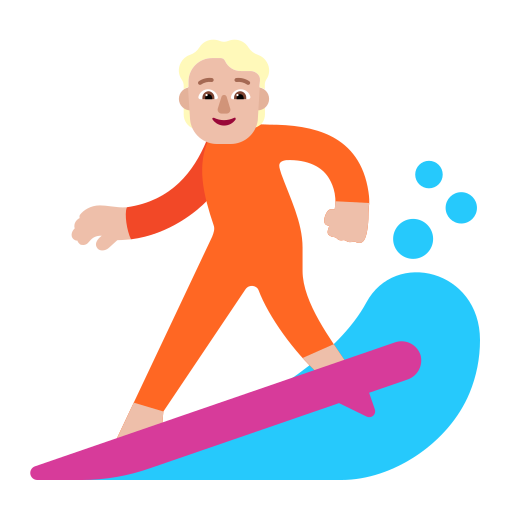
person surfing flat  light